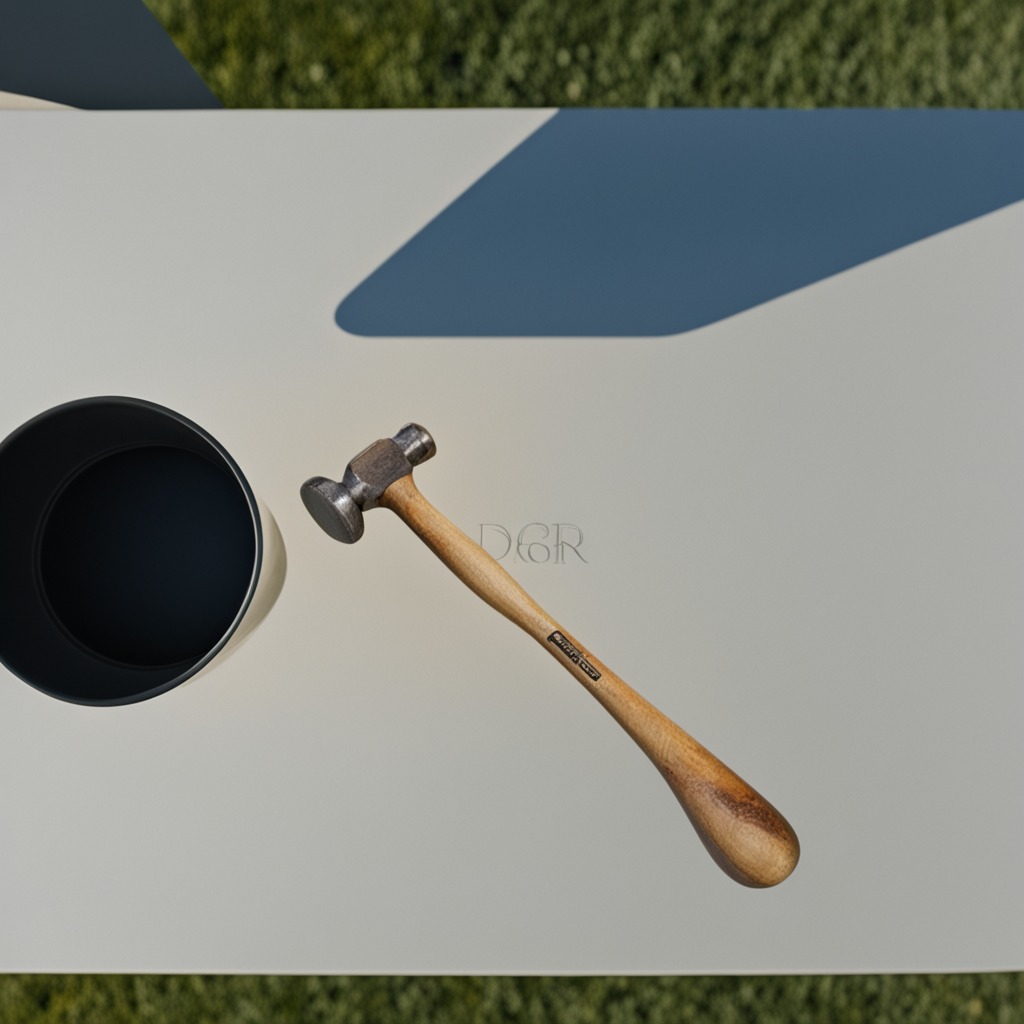
A hammer lies on a clean utility table in a temporary outdoor tool station afternoon light present textured surface.